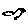
Label: bird